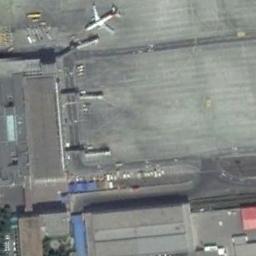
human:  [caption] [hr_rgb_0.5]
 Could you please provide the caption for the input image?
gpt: There is an airplane in the open place beside the airport .

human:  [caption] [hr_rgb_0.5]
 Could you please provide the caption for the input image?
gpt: A planes parked next to a boarding bridge of a terminal and some buildings on one side of it .

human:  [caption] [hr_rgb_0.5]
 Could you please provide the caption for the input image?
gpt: There are two small buildings with a blue roof and a small building with a red roof .

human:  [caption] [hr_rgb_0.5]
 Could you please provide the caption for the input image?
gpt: An airplane was parked  on the airport beside many containers and houses .

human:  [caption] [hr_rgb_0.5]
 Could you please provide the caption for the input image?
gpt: One plane is above the building .